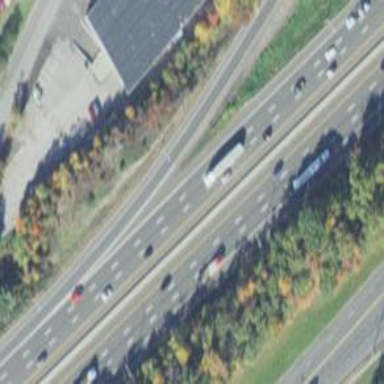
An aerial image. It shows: Motorway link.